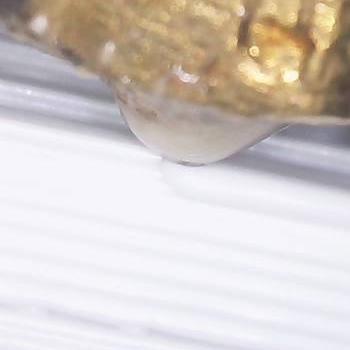
Flow rate: 252%